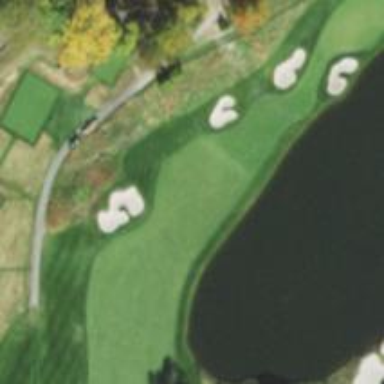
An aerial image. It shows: Golf hole.